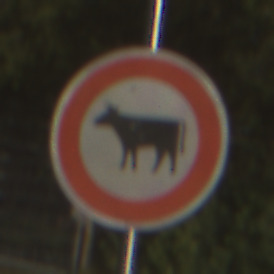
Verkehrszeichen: VerbotViehtrieb
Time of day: MorningAfternoon
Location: Outdoor (Nature)
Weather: PartlyCloudy
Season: NotSpecified
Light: Natural